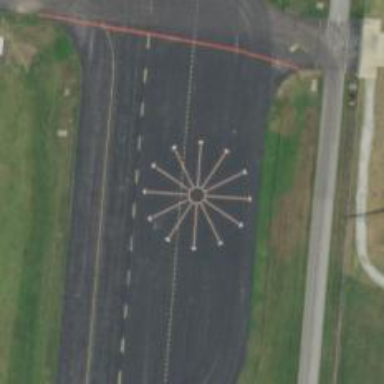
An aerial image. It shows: Compass rose at the airport.